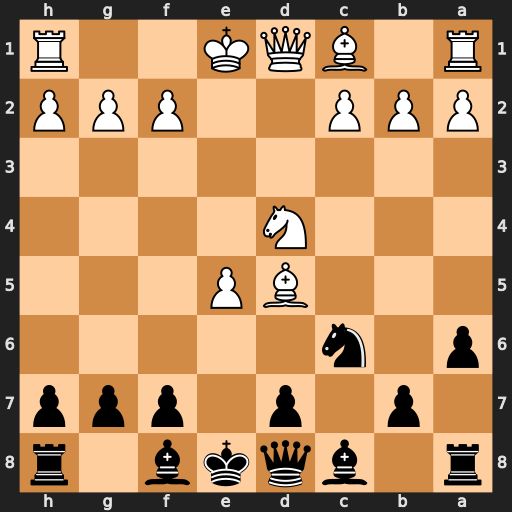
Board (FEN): r1bqkb1r/1p1p1ppp/p1n5/3BP3/3N4/8/PPP2PPP/R1BQK2R
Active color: b
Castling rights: KQkq
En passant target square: -
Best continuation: Qa5+ c3 Qxd5